Question: I'm trying to acquire the bifurcation diagram for the equation below:

(x is a function of t)
as:
<URL>
And here is my snippet:
'''
import numpy as np
import matplotlib.pyplot as plt
def pitch(r, x):
return r * x + np.power(x,3)- np.power(x,5)
n = 10000
r = np.linspace(-200, 200, n)
iterations = 1000
last = 100
x = 0
for i in range(iterations):
x = pitch(r,x)
if i >= (iterations - last):
plt.plot(r,x, ',k', alpha=0.02)
plt.title("Bifurcation diagram")
plt.show()
'''
But the generated plot is not what it is supposed to be:
<URL>
Here is my recent attempt:
'''
import numpy as np
from scipy.integrate import odeint
import matplotlib.pyplot as plt
def pitch(s,x,r):
x = s[0]
dxdt = r * x + np.power(x,3)- np.power(x,5)
return [dxdt]
t = np.linspace(0,100)
s0=[-50]
r = np.linspace(-200, 200)
for i in r:
s = odeint(pitch,s0,t, args=(i,))
plt.plot(s,i,',k', alpha=0.02)
plt.title("Bifurcation diagram")
plt.show()
'''
With this error:
> raise ValueError("x and y must have same first dimension") ValueError:
x and y must have same first dimension
Could you give me some advice to fix this problem?!
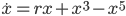
Answer: I found a link to this post and decided to post a few remarks that might be helpful to someone stumbling upon it in the future.
I did not analyze the equation in detail but it is clear from the first sight that something interesting would happen when 'r' is close to 0.
So we could study the behavior of the system for 'r in [-10,10]'
You are right to use 'odeint' instead of solving the Cauchy problem using Euler method coded by yourself.
This equation has an attractor in that it soon "forgets" the initial condition and slides towards the attractor, yet the choice of the attractor depends on where in relation to 0 do we start. Large positive initial conditions would slide to the negative attractor and vice versa as '- x^5' is the term that defines the behavior at large 'x'.
What we need to do is for each r in the range put a mark at the attractor that the solution slides to for each initial condition.
We first create a canvas to put marks into:
'''
diagram = np.zeros((200,200))
'''
And then for each combination of '(r,s0)' we put a point on the canvas at '(r,s[-1])'.
Here is the complete code
'''
import numpy as np
from scipy.integrate import odeint
import matplotlib.pyplot as plt
def pitch(s,x,r):
x = s[0]
dxdt = r * x + np.power(x,3)- np.power(x,5)
return [dxdt]
t = np.arange(0,100,2)
s0=[-50]
N = 200 # Number of points along each side of the diagram
diagram = np.zeros((N,N))
rmin,rmax = -10,10
rrange = np.arange(rmin, rmax,(rmax-rmin)/N)
smin,smax = -5.0,5.0
srange = np.arange(smin,smax,2*(smax-smin)/N)
for i in rrange:
for s0 in srange:
s = odeint(pitch,[s0],t, args=(i,))
imgx = int((i-rmin)*N/(rmax-rmin))
imgy = int((s[-1]-smin)/(smax-smin)*N)
imgx = min(N-1,max(0,imgx)) # make sure we stay
imgy = min(N-1,max(0,imgy)) # within the diagram bounds
diagram[imgy,imgx] = 1
plt.title("Bifurcation diagram")
plt.imshow(np.flipud(diagram),cmap=cm.Greys,
extent=[rmin,rmax,smin,smax],aspect=(rmax-rmin)/(smax-smin))
plt.xlabel("r")
plt.ylabel("x")
plt.show()
'''
And the resulting plot
<URL>
When you zoom in into the region around 0 by setting '(rmin,rmax)' to '(-0.5,0.5)' you could see that the branches of the diagram do not start at 0
<URL>
Instead as in the diagram drawn in the original post the branches start at roughly 'r=-0.25'